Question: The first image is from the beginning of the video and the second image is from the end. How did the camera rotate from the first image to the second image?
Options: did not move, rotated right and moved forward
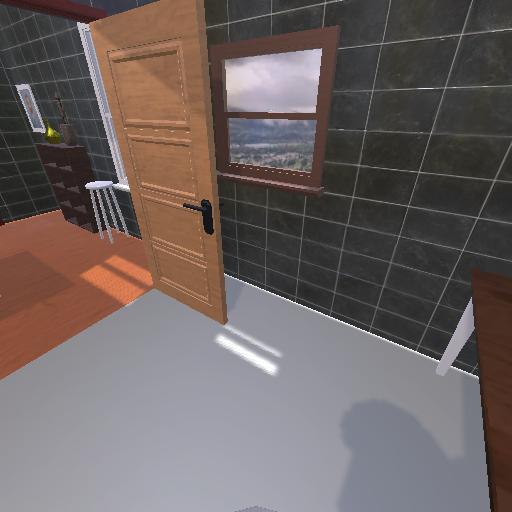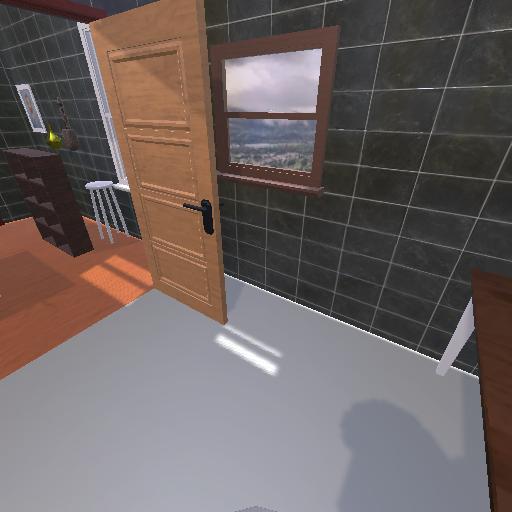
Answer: did not move